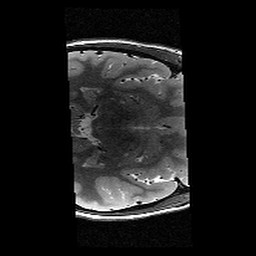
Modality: T2w
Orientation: axial
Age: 11
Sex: female
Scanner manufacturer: siemens
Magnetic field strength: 3 T
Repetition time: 9.23 s
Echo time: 0.067 s